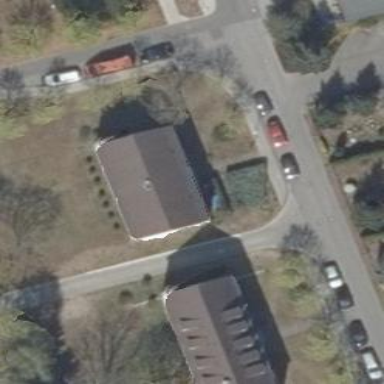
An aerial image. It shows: Gabled roof adorns the apartments building.